Interaction volume radius: 10 \u00c5
Interaction volume height: 15 \u00c5
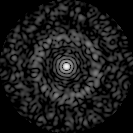
Disorder parameter: 0.8312